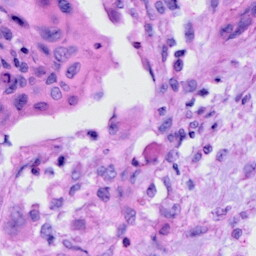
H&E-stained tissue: Cervix